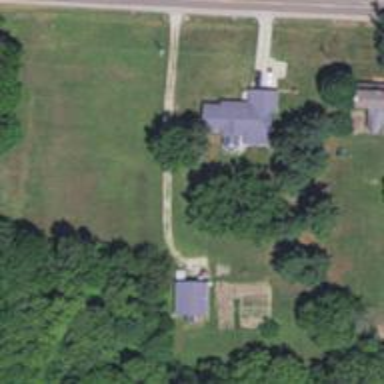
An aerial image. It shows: Driveway.